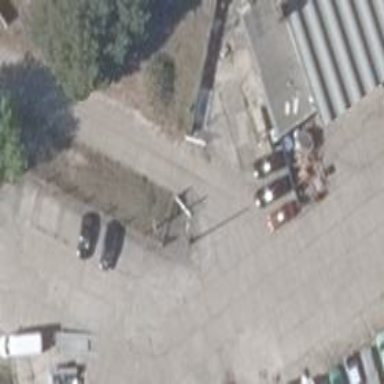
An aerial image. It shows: Driveway with concrete plates as its surface.